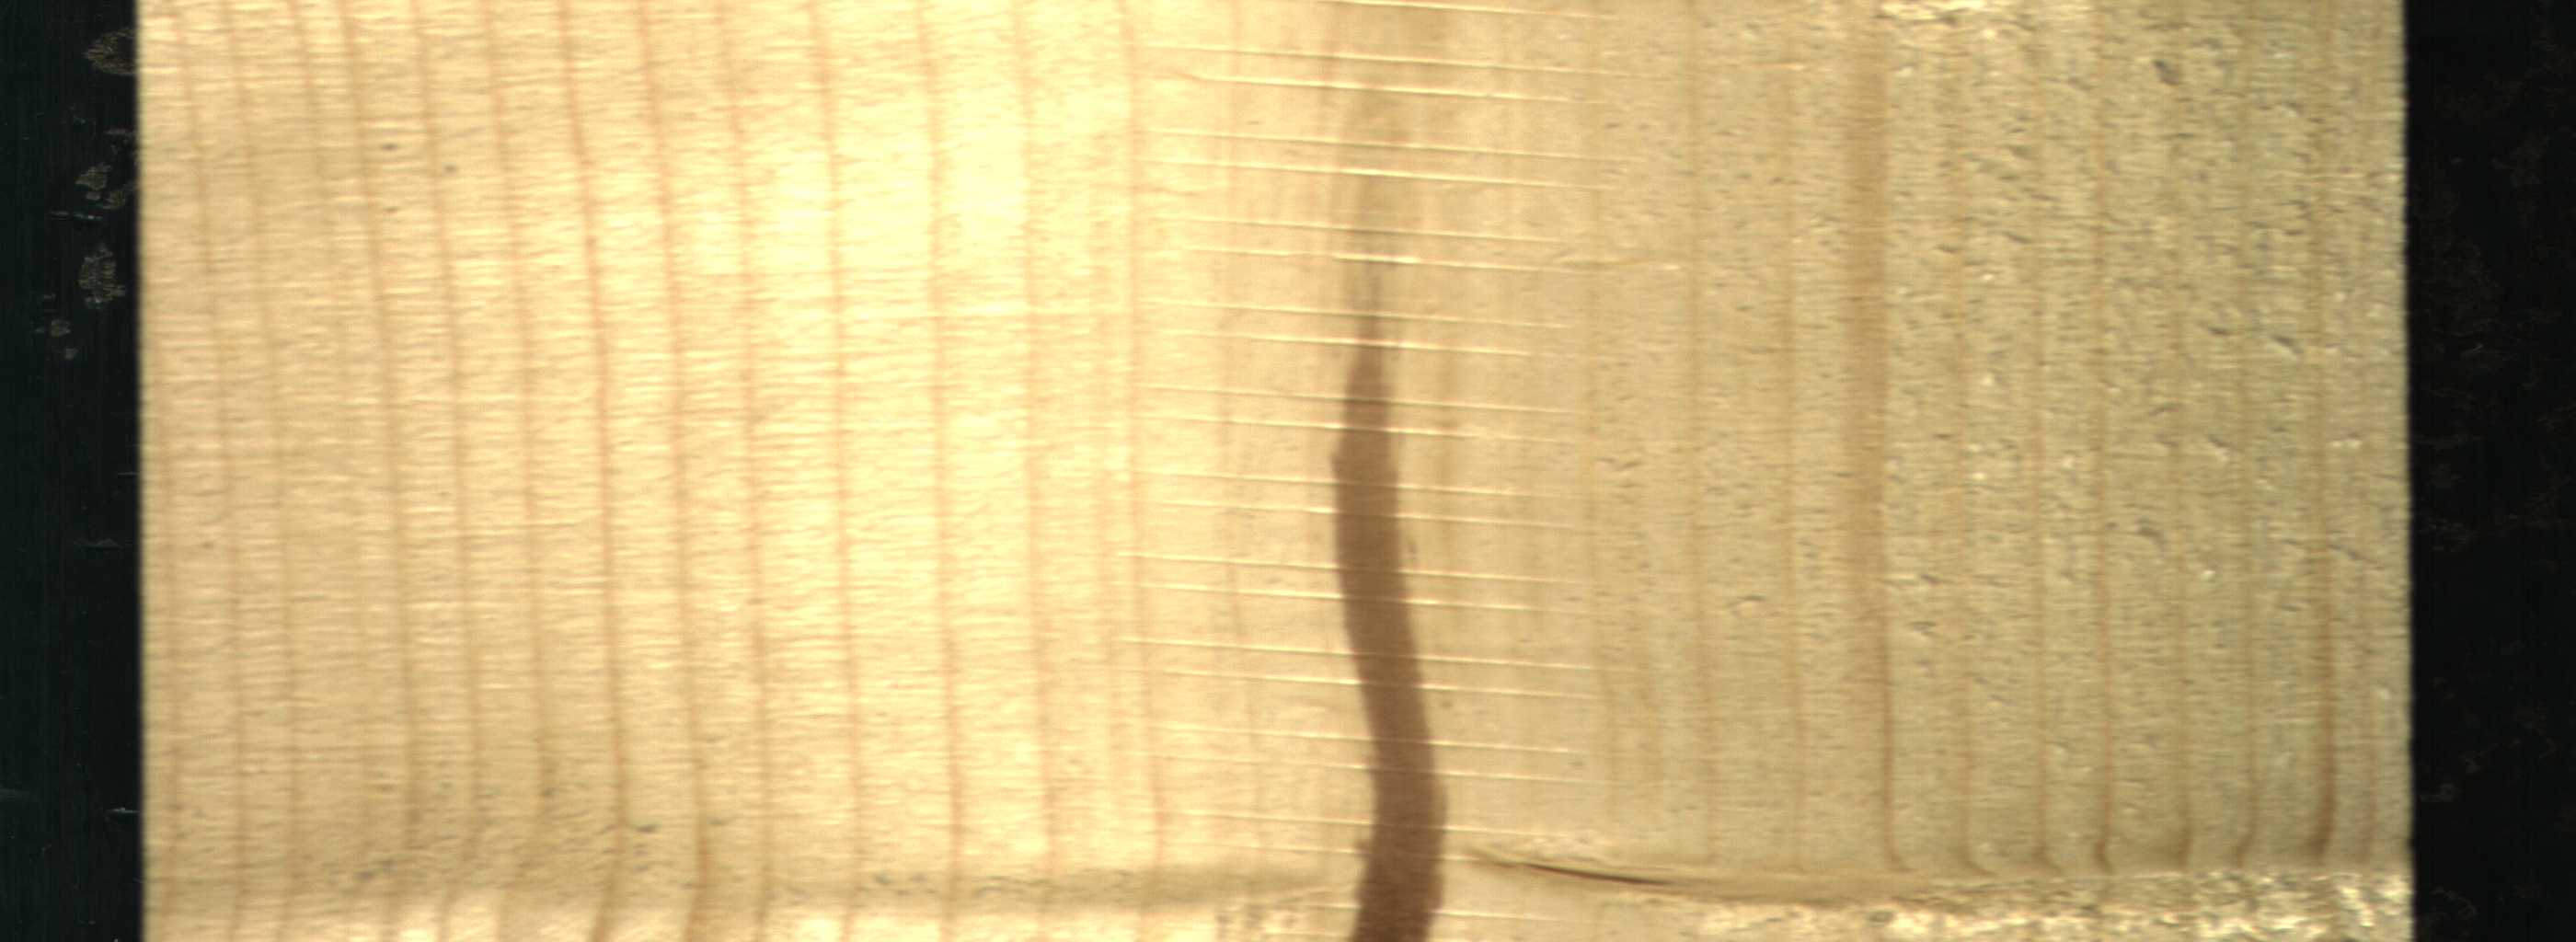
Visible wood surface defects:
Marrow
Quartzity
Live_Knot